Aerial crown-view tile of a tropical tree (Barro Colorado Island, Panama), acquired 20241112:
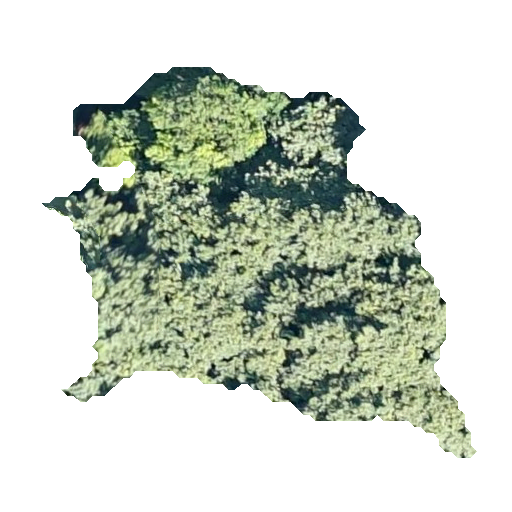
Species: Luehea seemannii
GBIF accepted scientific name: Luehea seemannii
Crown area: 154.496 m²